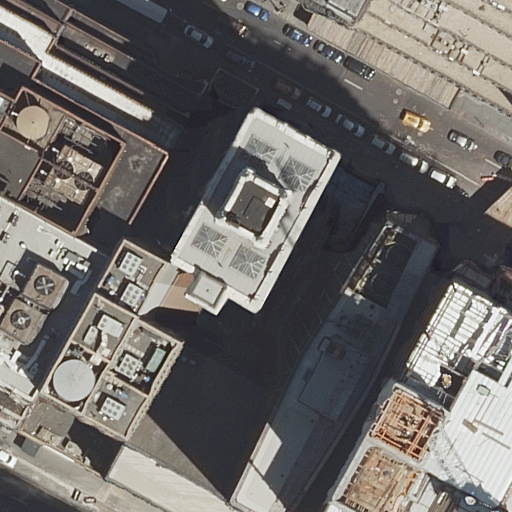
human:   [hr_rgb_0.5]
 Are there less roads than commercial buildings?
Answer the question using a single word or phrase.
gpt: no

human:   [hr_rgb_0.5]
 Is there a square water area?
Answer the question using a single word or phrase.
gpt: no

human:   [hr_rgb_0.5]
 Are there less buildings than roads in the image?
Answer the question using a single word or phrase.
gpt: no

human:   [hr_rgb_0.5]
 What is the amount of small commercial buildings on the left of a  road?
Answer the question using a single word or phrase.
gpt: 0

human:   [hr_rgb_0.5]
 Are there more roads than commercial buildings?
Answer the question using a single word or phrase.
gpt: yes

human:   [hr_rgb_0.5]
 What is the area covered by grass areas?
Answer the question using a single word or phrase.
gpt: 0m2

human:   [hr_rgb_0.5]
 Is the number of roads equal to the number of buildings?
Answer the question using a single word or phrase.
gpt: no

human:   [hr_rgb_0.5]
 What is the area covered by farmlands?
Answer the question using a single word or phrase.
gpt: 0m2

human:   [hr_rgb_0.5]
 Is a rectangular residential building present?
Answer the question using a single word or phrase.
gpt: yes

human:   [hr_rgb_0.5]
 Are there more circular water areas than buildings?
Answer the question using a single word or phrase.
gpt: no

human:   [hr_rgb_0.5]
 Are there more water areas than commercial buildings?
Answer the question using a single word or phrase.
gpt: no

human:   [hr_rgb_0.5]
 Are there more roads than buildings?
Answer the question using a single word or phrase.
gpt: no

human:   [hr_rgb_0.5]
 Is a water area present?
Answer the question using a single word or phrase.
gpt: no

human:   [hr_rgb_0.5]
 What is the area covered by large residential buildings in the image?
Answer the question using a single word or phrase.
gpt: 6329m2

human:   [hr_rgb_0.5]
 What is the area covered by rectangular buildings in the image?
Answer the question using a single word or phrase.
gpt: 703m2

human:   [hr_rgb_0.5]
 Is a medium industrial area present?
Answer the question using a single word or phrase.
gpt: no

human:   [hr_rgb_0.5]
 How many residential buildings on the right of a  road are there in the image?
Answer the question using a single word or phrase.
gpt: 5

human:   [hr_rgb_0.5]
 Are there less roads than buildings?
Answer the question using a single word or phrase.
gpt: yes

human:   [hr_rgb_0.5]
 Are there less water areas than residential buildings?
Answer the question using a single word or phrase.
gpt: yes

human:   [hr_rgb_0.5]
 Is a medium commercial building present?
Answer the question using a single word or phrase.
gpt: no

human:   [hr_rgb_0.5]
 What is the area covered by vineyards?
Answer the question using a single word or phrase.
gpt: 0m2

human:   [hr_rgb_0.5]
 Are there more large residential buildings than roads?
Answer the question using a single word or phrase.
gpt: yes

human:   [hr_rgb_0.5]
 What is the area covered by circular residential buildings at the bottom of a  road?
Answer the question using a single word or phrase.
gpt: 0m2

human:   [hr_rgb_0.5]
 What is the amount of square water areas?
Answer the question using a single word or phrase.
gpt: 0

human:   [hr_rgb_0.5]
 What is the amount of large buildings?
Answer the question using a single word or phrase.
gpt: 7

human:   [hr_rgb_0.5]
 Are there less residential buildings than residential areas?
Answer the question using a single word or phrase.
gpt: no

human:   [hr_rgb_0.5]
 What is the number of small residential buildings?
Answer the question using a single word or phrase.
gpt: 1

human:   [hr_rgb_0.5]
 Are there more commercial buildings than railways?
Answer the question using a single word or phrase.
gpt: yes

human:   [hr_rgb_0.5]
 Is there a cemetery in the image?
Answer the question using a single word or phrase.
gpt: no

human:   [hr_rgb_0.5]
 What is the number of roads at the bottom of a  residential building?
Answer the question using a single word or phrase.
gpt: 2

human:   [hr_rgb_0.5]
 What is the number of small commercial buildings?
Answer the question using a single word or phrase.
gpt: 0

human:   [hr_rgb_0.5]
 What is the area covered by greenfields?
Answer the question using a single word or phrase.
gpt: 0m2

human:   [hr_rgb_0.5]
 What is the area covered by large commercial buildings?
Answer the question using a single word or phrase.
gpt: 1712m2

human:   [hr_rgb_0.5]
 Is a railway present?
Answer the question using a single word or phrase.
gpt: no

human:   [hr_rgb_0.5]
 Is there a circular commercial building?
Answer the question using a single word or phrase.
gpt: no

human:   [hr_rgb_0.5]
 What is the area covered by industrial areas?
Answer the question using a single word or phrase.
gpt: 0m2